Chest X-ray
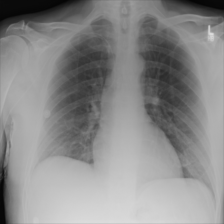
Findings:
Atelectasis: negative
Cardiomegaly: negative
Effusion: negative
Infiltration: negative
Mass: negative
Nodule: negative
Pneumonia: negative
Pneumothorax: negative
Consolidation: negative
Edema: negative
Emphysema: negative
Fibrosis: negative
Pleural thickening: negative
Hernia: negative